Aerial crown-view tile of a tropical tree (Barro Colorado Island, Panama), acquired 20250818:
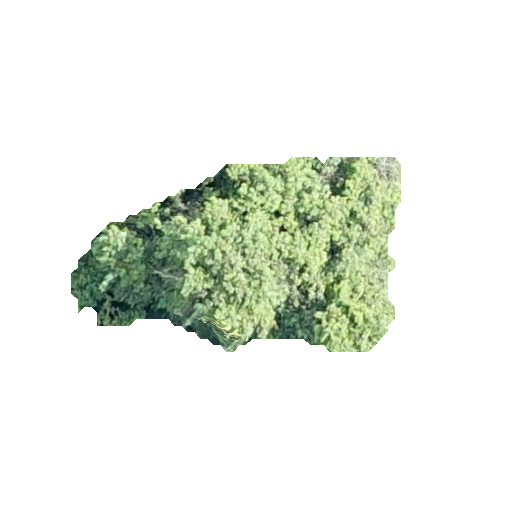
Species: Luehea seemannii
GBIF accepted scientific name: Luehea seemannii
Crown area: 68.498 m²